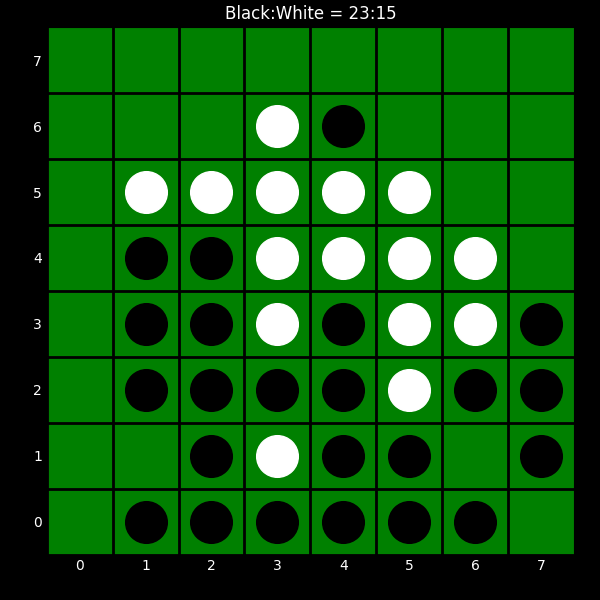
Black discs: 23
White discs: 15